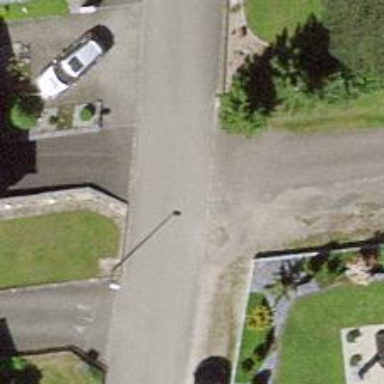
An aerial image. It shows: Paved residential road.